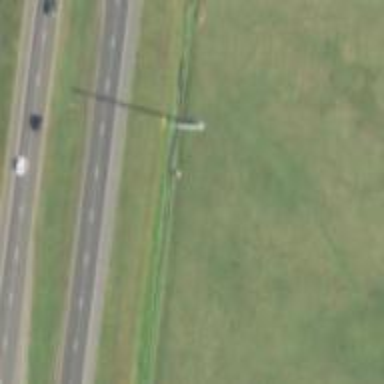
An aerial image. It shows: Power pole.